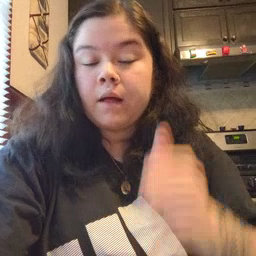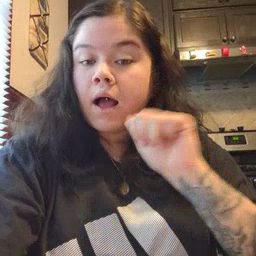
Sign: aunt